Question: I am creating gizmos on all the vertices in a mesh, but when I do this, the object is straight up and down, but the gizmos are sideways.
As you can see in this image, the character is straight up and down, but the gizmos are rotated 90 degrees, so how can I either
A:
Import the Mesh the correct way.
or
B:
Rotate the gizmos 90 degrees so they match the character.

Here is what I am using to draw the gizmos:
'''
[RequireComponent(typeof(MeshFilter))]
public class Creator : MonoBehaviour {
public Vector3[] vertices;
public Mesh mesh;
void OnDrawGizmosSelected() {
mesh = GetComponent<MeshFilter>().sharedMesh;
if (vertices == null || vertices.Length == 0) {
vertices = mesh.vertices;
} else {
mesh.vertices = vertices;
}
Vector3 lp = transform.position;
foreach (Vector3 v in vertices) {
Vector3 p = lp - v;
Gizmos.color = Color.yellow;
Gizmos.DrawCube(p, new Vector3(0.02f, 0.02f, 0.02f));
}
mesh.RecalculateBounds();
}
}
'''
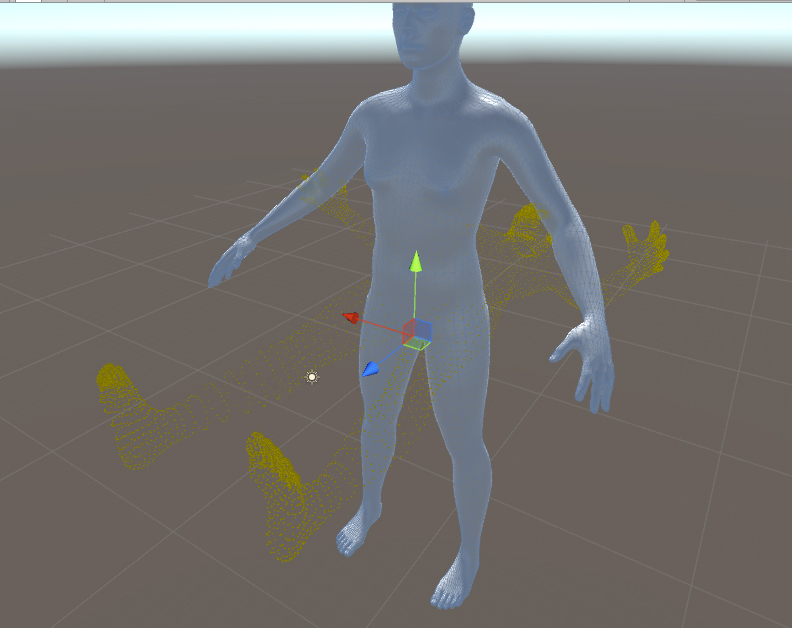
Answer: I think its not your points that are rotated, but that the axis does not line up.
Try swapping the axis like this:
'''
foreach (Vector3 v in vertices) {
Vector3 p = lp - v;
Gizmos.color = Color.yellow;
Gizmos.DrawCube(new Vector3(p.x, p.z, p.y), new Vector3(0.02f, 0.02f, 0.02f));
}
'''
Note: I swapped the y and z axis. If that is not the right one to swap try a different combo.